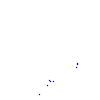
Particle: proton